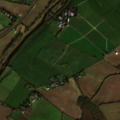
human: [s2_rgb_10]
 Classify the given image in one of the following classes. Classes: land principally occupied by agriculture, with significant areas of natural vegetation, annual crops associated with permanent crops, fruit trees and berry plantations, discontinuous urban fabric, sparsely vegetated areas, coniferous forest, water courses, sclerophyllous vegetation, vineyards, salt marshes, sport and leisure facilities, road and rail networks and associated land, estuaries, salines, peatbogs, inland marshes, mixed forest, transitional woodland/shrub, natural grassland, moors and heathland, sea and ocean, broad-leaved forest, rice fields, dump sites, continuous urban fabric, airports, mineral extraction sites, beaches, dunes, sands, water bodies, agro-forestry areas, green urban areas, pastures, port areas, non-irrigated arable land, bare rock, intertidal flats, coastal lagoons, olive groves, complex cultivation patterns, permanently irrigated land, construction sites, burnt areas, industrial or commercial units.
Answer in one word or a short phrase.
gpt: non-irrigated arable land, pastures